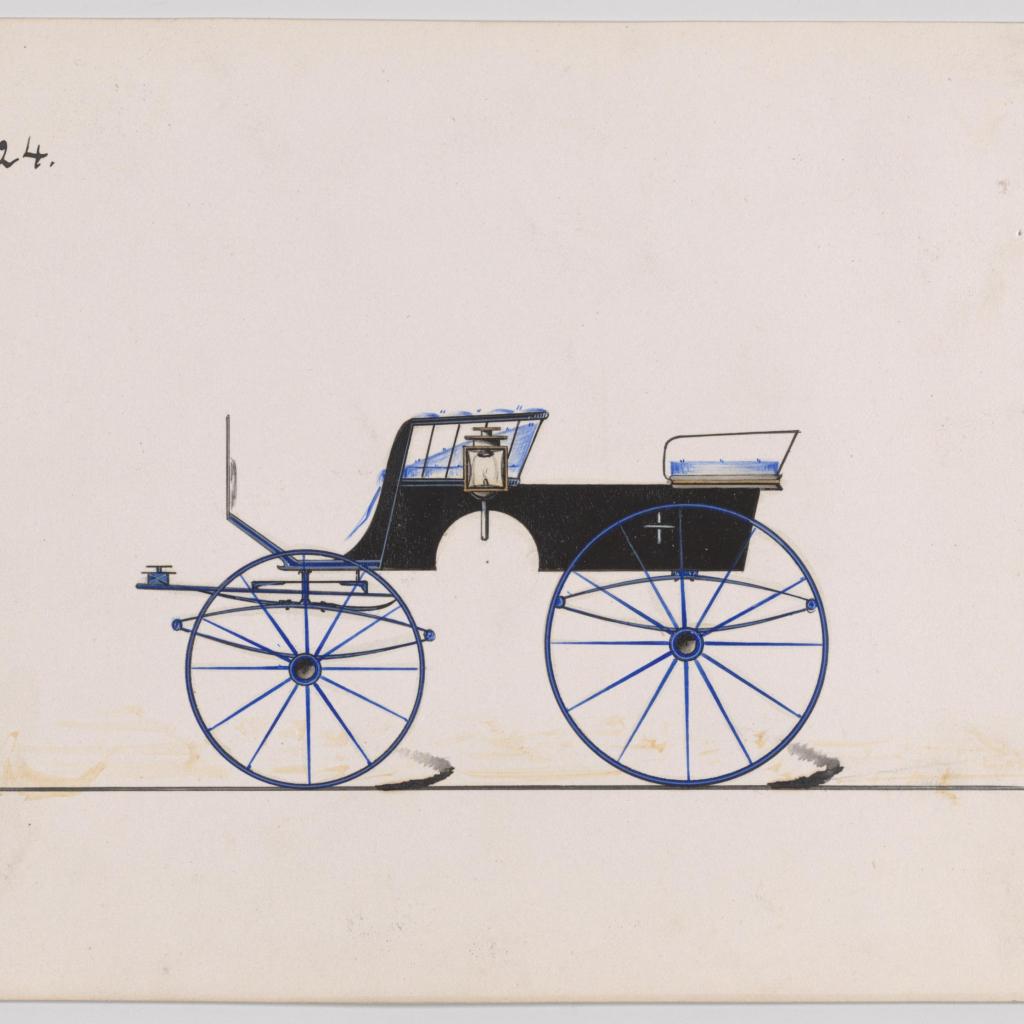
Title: Design for T-Cart, no. 3324
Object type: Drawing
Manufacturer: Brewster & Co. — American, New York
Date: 1877
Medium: Pen and black ink, watercolor and gouache with gum arabic
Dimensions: Sheet: 6 × 9 in. (15.2 × 22.9 cm)
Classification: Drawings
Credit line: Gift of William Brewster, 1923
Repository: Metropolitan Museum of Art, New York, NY